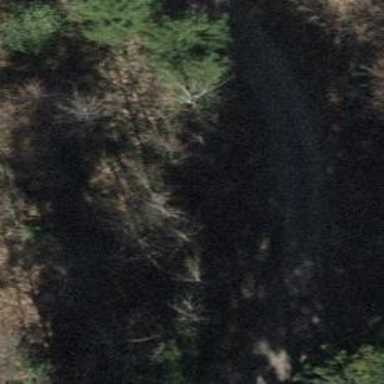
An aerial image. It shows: Culvert tunnel.